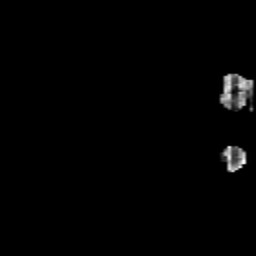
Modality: FA
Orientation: sagittal
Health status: healthy
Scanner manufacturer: siemens
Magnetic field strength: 3 T
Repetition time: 12 s
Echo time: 0.092 s